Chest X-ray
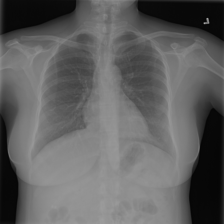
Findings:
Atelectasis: negative
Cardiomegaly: negative
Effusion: negative
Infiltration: negative
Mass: negative
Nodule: negative
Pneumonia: negative
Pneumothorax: negative
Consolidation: negative
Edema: negative
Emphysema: negative
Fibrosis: negative
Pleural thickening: negative
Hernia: negative